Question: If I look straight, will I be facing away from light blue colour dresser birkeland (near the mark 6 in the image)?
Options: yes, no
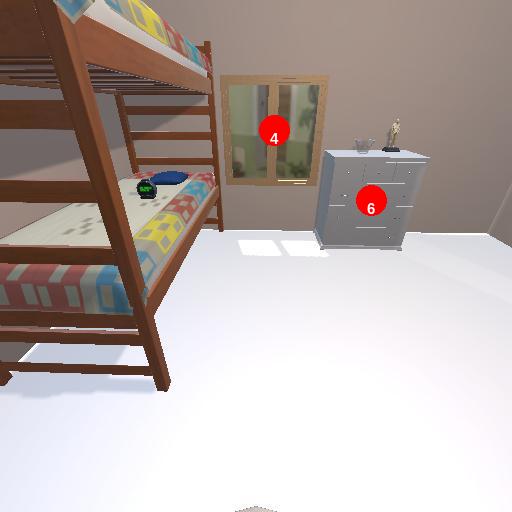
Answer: yes